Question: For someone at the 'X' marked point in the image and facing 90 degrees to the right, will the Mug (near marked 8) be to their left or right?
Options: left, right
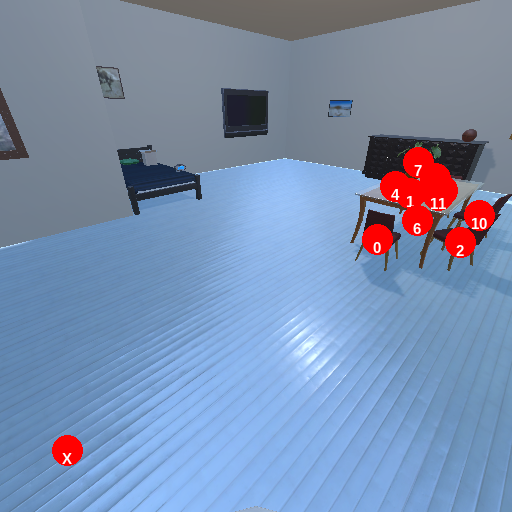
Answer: left